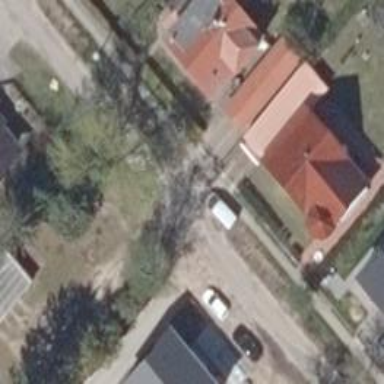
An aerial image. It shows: Residential road.